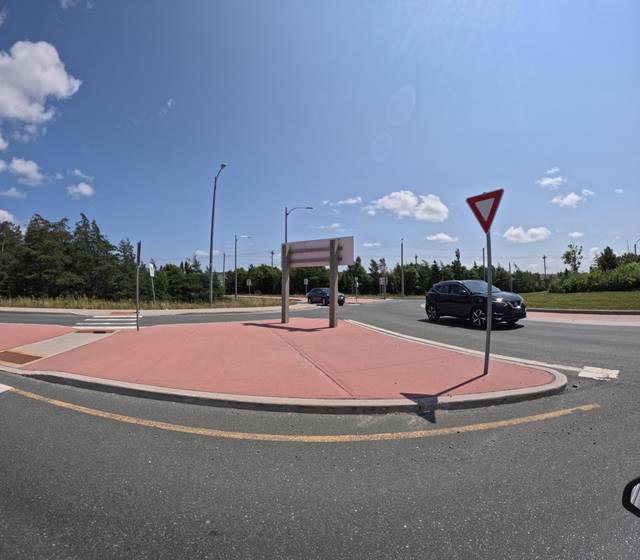
Region: Canada
Coordinates: 47.541, -52.766